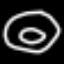
Label: donut